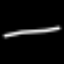
Label: line